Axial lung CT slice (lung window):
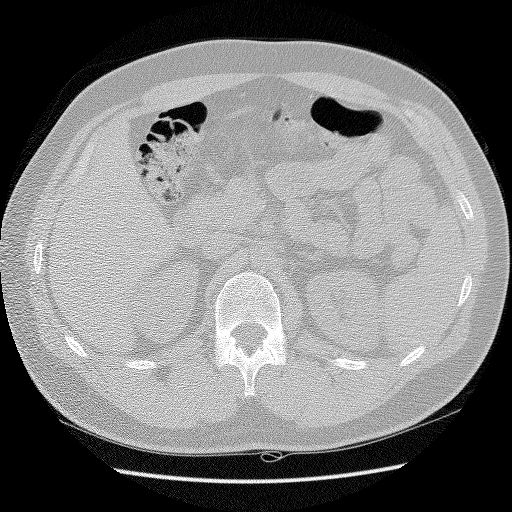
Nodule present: no